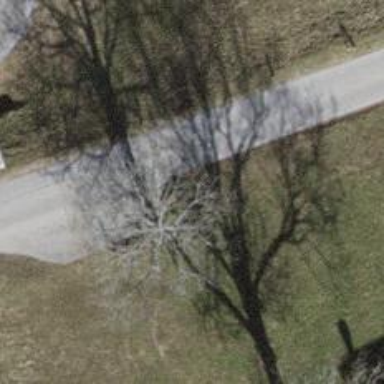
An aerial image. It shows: Bench for seating.